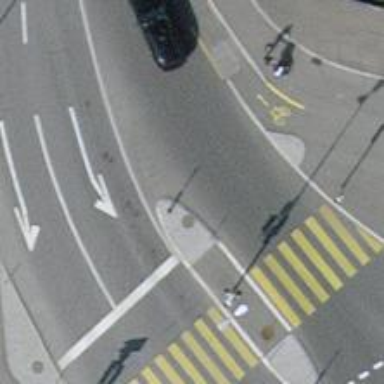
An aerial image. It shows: Road with traffic signals.